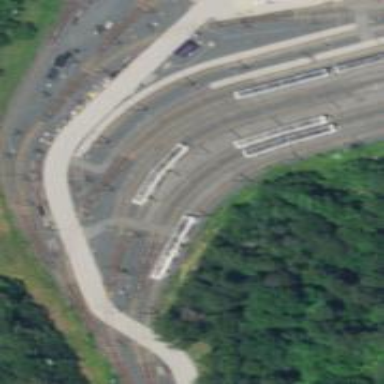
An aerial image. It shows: Light rail yard with electrified contact lines.